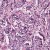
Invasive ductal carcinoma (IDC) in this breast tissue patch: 1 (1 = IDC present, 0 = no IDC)